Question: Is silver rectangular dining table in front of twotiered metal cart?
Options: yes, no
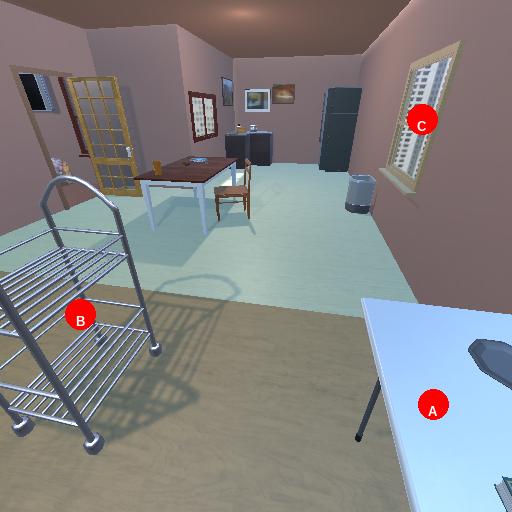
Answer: yes